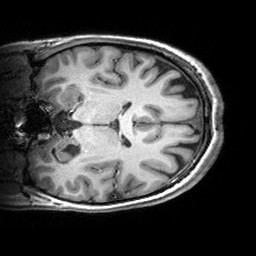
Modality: T1w
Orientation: coronal
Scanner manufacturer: siemens
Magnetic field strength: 3 T
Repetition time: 2.53 s
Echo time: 0.00299 s